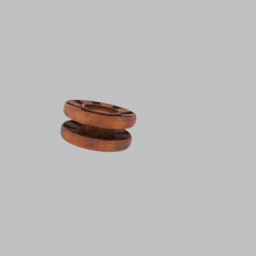
Label: mechanical